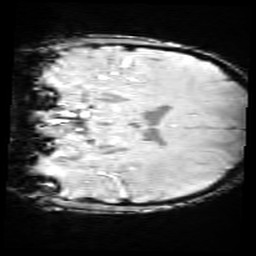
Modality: SWI
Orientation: coronal
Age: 9
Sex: female
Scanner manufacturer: siemens
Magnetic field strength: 3 T
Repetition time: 0.027 s
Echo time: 0.02 s